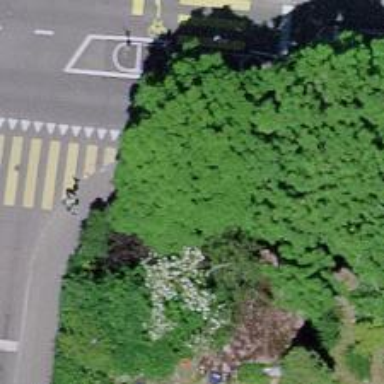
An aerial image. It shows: Avenue of trees.